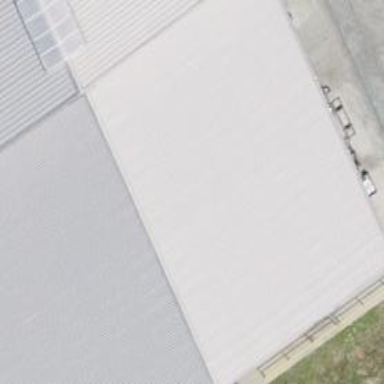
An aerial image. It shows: Building with gabled roof. The roof orientation is across.